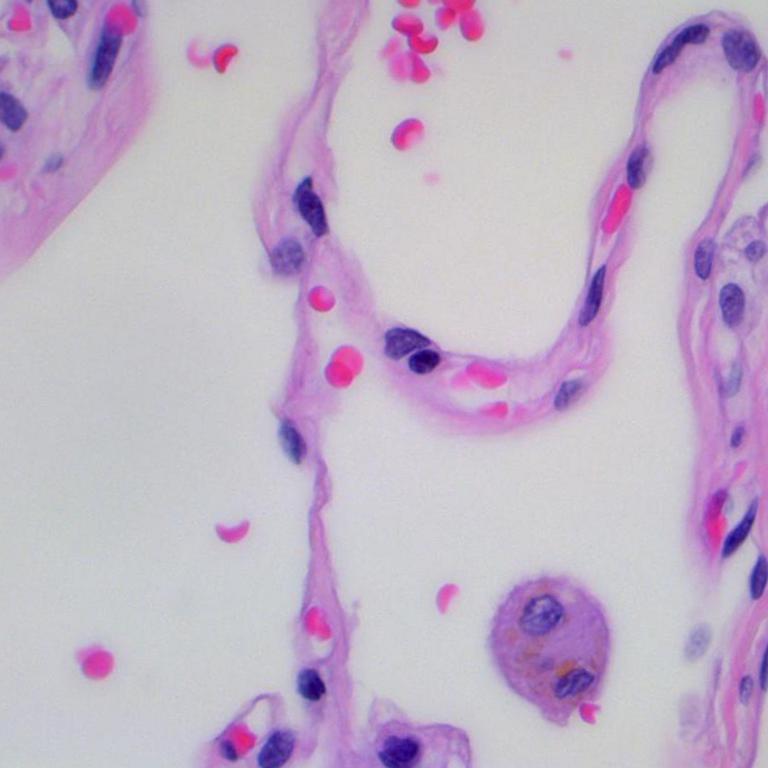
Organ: lung
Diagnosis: benign